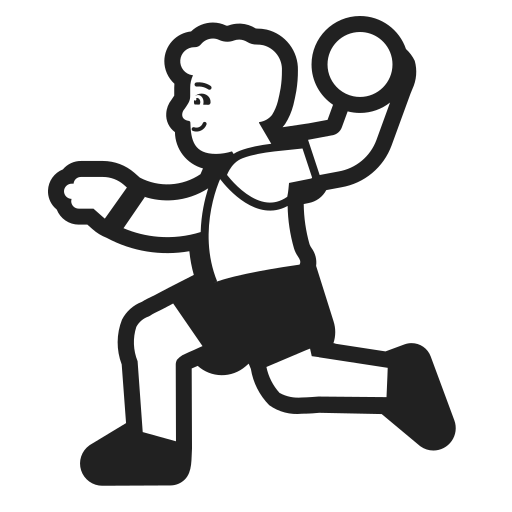
man playing handball high contrast default